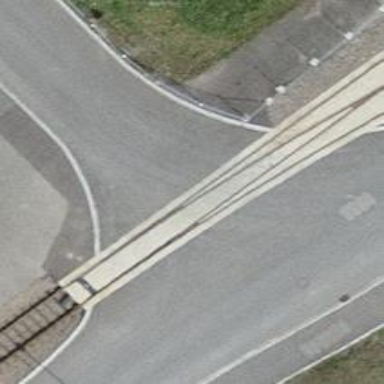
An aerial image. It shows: Railway level crossing.